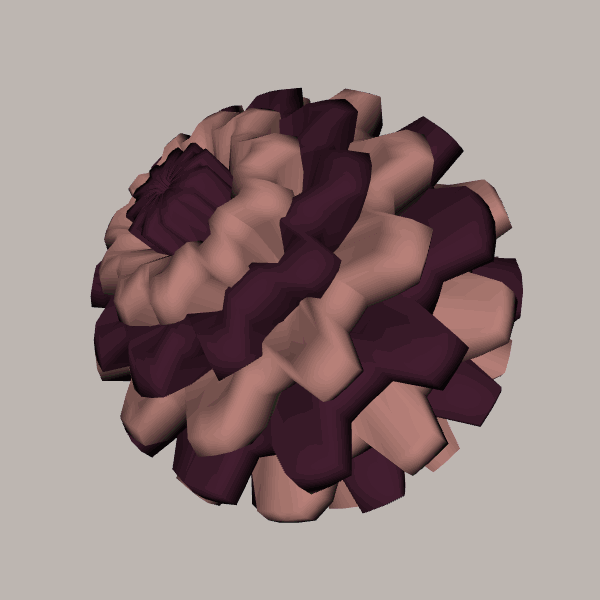
Background: light